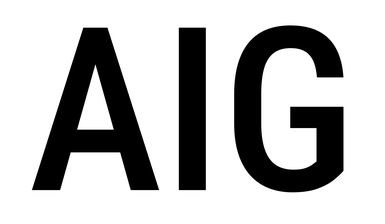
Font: Roboto_Condensed_Medium